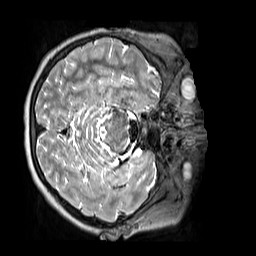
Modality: T2w
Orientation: axial
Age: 10
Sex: female
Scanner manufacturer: siemens
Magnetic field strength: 3 T
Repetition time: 3.2 s
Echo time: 0.408 s